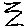
Label: zigzag